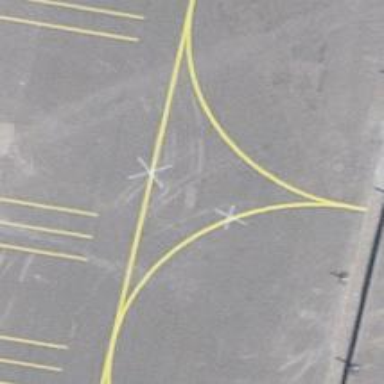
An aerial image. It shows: View of taxiway at the airport.